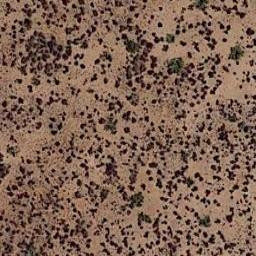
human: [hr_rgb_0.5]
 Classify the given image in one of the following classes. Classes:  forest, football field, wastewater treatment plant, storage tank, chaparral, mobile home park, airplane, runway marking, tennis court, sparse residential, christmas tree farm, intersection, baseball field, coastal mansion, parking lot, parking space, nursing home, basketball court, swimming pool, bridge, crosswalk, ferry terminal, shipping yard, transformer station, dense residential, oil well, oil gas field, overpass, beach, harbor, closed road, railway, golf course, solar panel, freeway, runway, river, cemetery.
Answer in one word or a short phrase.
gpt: chaparral